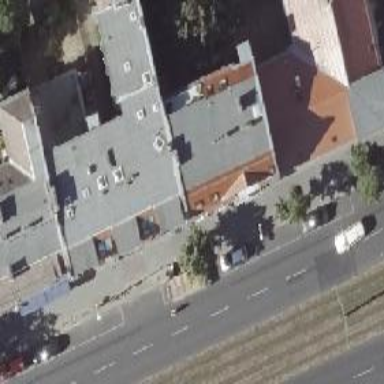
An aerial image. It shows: Beauty shop.